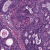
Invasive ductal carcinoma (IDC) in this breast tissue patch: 1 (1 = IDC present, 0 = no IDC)